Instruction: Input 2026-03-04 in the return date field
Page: home
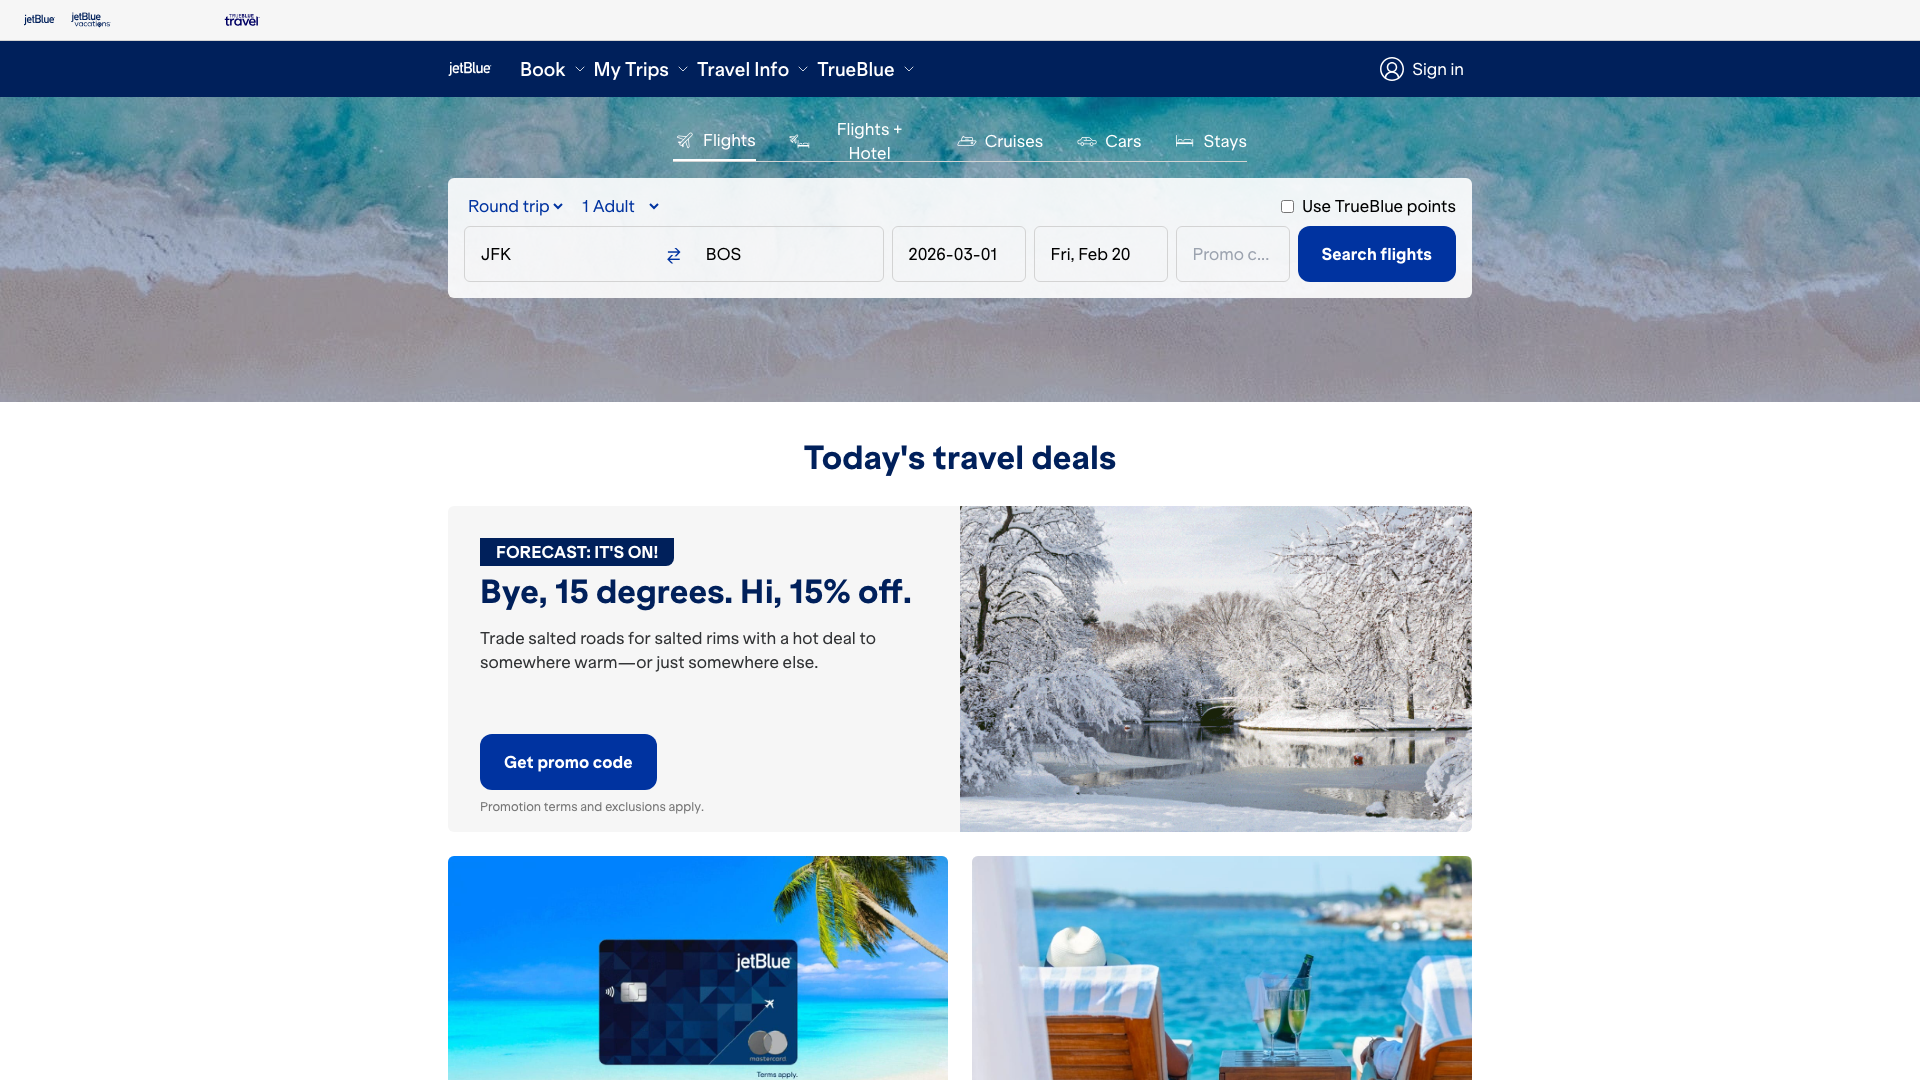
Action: type